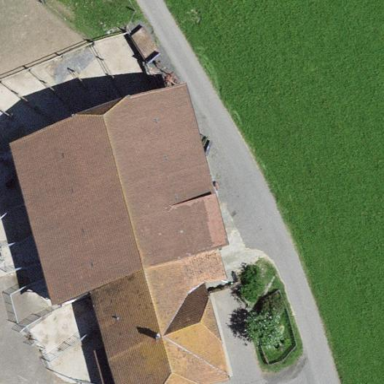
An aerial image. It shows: Farm building.